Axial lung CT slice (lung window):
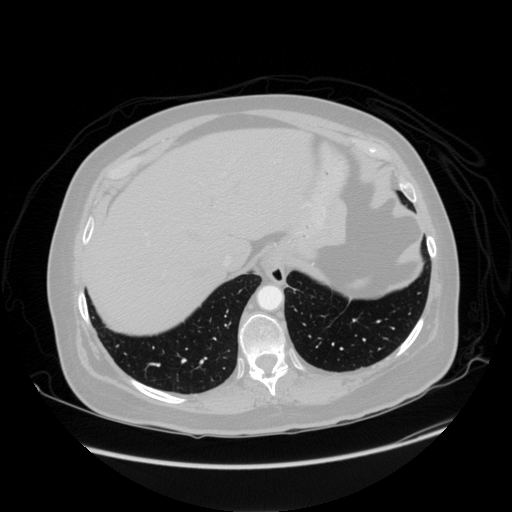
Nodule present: no